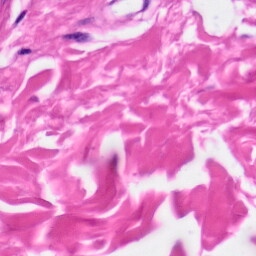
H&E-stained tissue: Skin